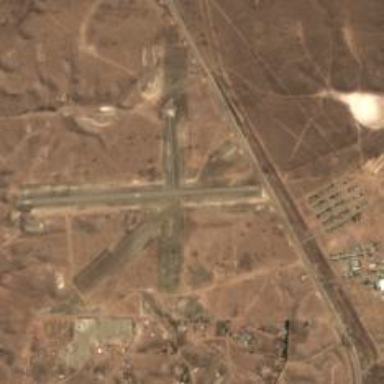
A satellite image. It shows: Runway at airport.